Field crop: maize
Growth stage: 2
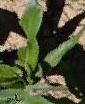
Species: maize